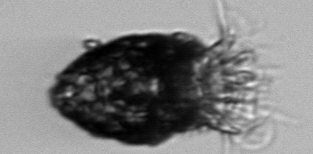
Label: Stenosemella_pacifica